Field crop: maize
Growth stage: 2
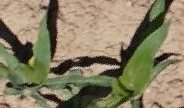
Species: maize